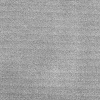
Atmospheric dust classification: dusty